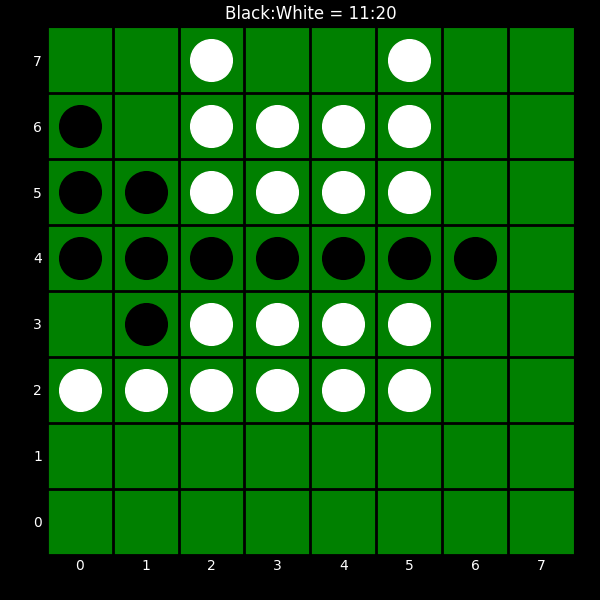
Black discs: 11
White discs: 20